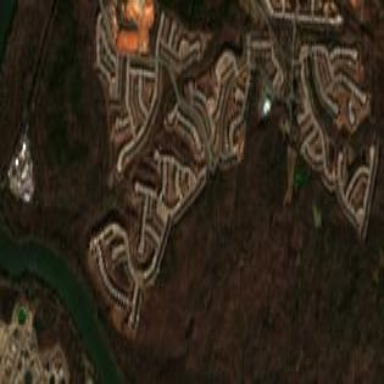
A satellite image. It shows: Residential area consisting of single-family homes.